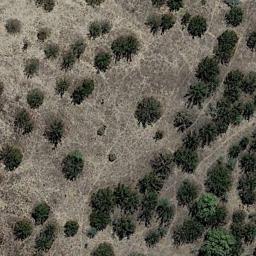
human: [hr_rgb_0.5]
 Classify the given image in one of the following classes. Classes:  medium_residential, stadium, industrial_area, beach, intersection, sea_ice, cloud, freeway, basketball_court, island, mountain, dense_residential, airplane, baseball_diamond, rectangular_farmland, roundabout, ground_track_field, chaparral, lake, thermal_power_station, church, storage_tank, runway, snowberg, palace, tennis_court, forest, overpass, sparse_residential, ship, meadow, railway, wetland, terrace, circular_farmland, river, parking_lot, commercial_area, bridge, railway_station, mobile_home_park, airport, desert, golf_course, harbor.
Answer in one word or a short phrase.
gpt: chaparral